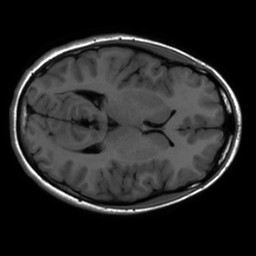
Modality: inplaneT1
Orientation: axial
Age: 20
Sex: female
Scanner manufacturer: ge
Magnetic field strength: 3 T
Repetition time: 2.297 s
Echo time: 0.02273 s